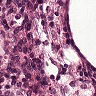
Metastatic tissue present: no